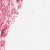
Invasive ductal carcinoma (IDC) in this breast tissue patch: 0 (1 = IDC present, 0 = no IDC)